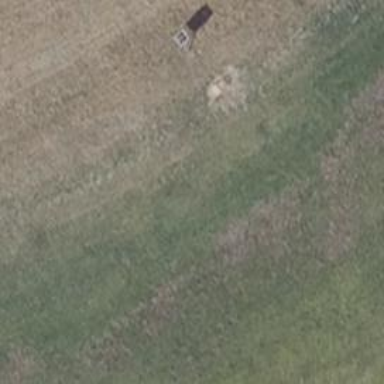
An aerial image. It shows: Hunting stand.